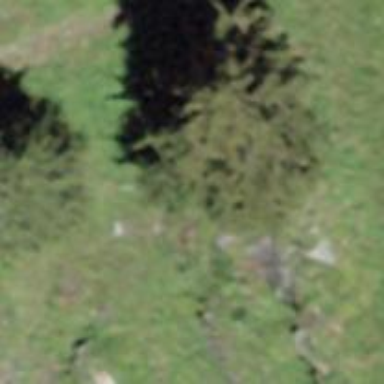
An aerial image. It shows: Needle-leaved tree in nature.